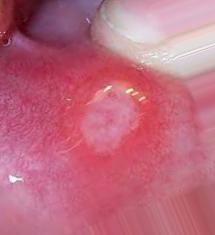
Condition: Mouth Ulcer